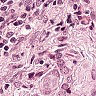
Metastatic tissue present: yes